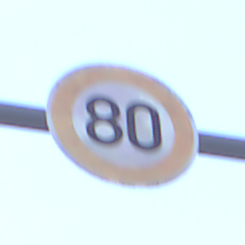
Verkehrszeichen: Geschwindigkeit80
Umgebung: Roofed, Underpass
Tageszeit: Midday
Wetter: Clear
Licht: Natural
Jahreszeit: NotSpecified
Kontrast: LowContrast